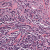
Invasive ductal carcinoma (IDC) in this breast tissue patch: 1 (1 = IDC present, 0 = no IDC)